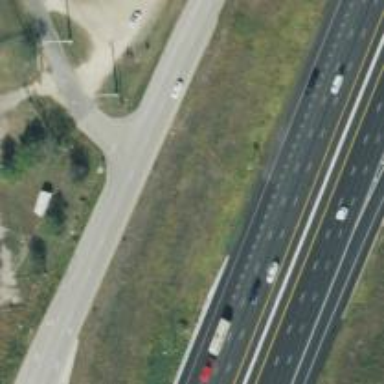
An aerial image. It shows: Secondary road with asphalt surface and frontage road.